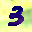
Label: 3